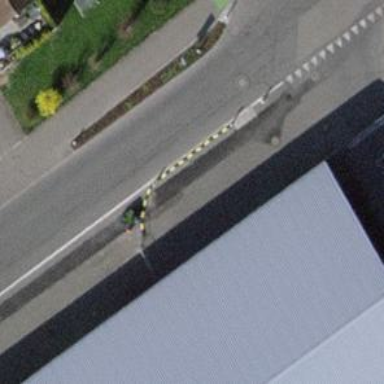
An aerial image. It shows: Residential road with asphalt surface. The right sidewalk also has asphalt surface.